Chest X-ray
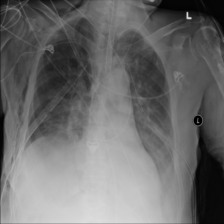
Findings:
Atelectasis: negative
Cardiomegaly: negative
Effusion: negative
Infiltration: negative
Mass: negative
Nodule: negative
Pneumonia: negative
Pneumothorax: negative
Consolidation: negative
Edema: negative
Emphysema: positive
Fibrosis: negative
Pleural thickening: negative
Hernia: negative